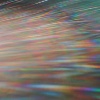
Label: sunburn